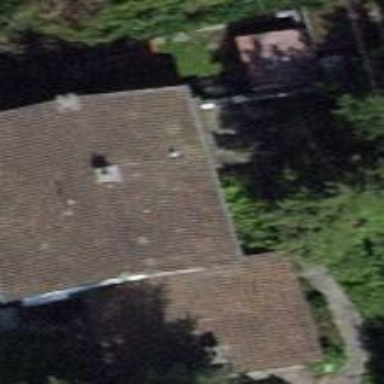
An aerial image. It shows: Detached building.